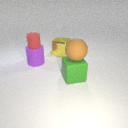
small red rubber cylinder to the left of large brown rubber sphere